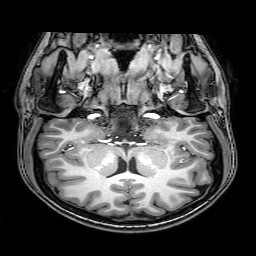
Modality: T1w
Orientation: sagittal
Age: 26
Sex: female
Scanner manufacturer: philips
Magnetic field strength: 3 T
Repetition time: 0.008113 s
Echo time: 0.003709 s